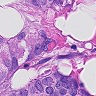
Metastatic tissue present: yes